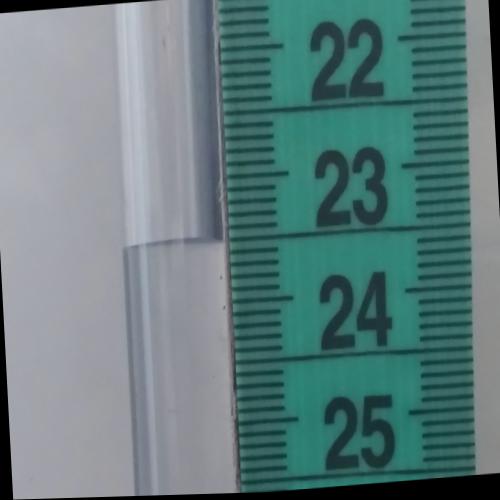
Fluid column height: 23.5 cm